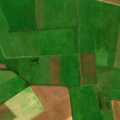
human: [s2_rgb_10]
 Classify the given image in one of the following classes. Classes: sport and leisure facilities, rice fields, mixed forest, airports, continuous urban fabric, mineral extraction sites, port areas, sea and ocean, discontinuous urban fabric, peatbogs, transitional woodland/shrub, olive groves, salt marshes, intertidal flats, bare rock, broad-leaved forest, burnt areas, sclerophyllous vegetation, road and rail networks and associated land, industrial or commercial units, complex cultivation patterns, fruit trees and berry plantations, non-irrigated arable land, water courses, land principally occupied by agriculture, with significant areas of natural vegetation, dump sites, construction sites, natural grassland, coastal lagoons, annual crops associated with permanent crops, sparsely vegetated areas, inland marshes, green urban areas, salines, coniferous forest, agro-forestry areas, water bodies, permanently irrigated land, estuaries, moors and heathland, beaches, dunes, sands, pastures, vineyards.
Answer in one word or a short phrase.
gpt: non-irrigated arable land